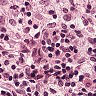
Metastatic tissue present: no